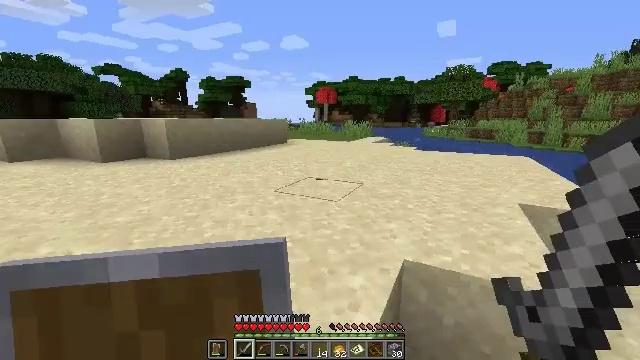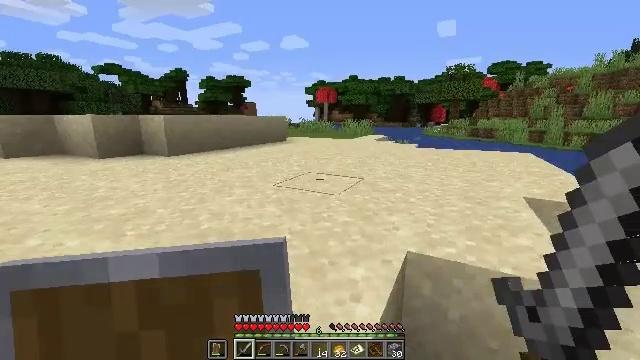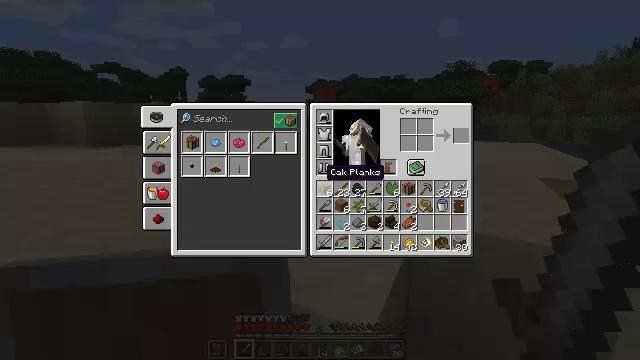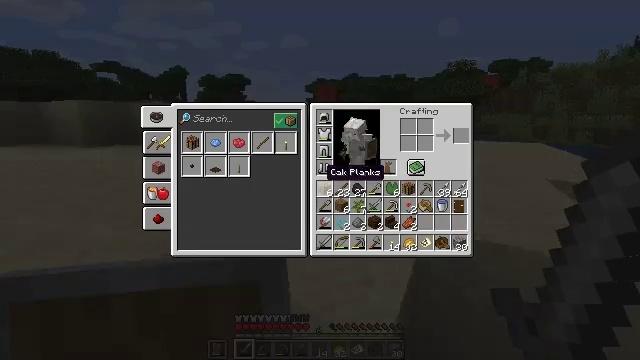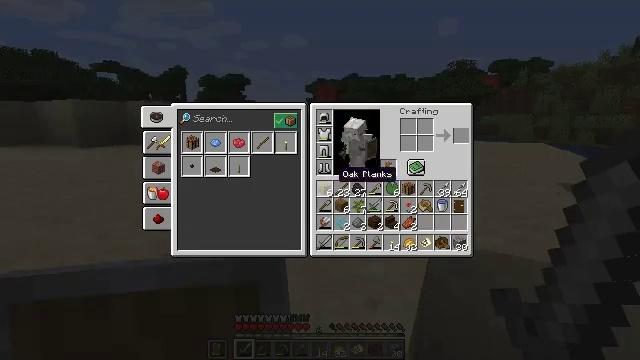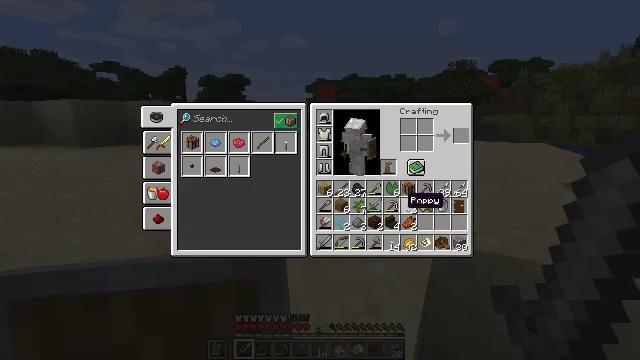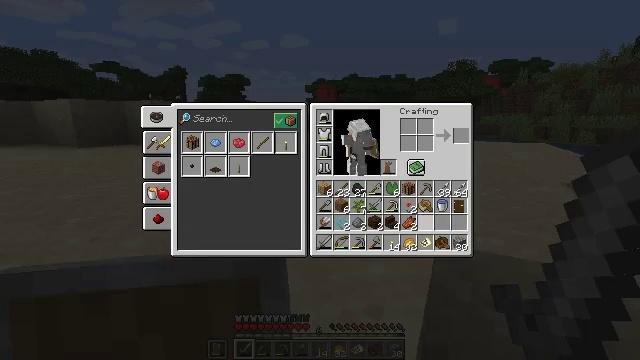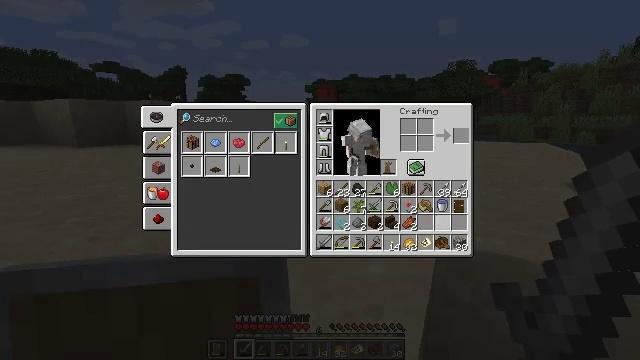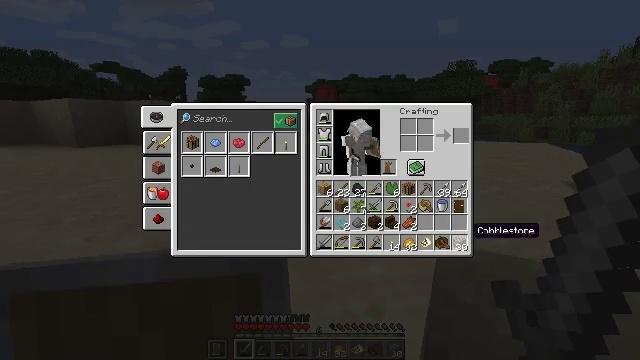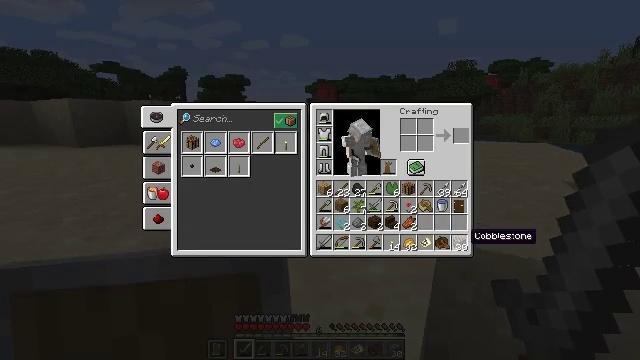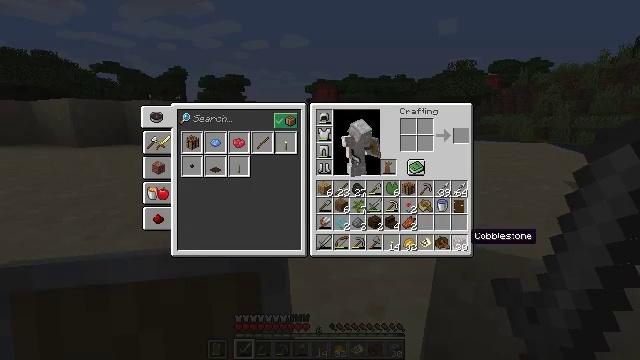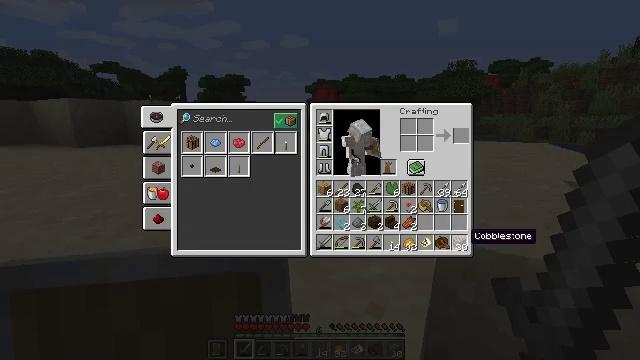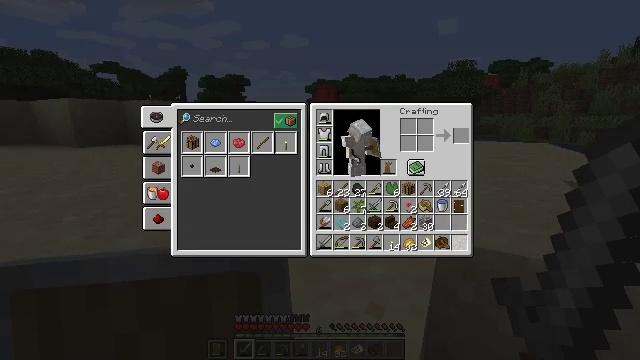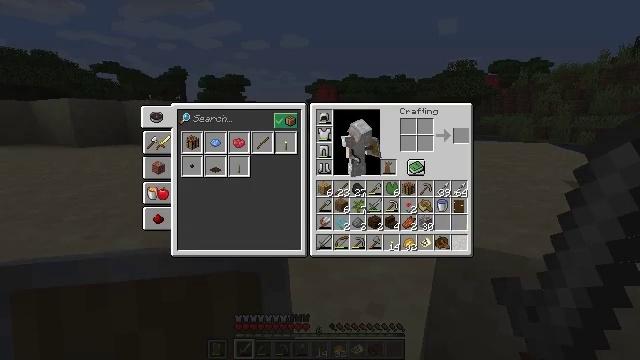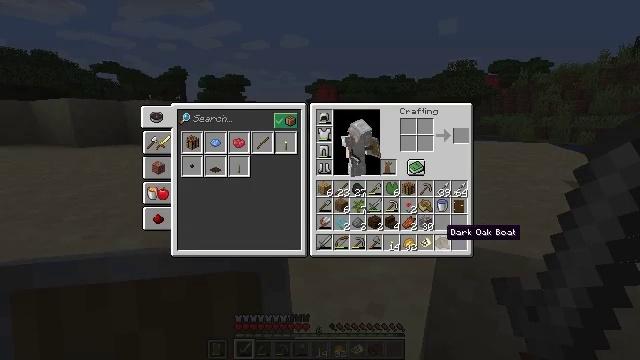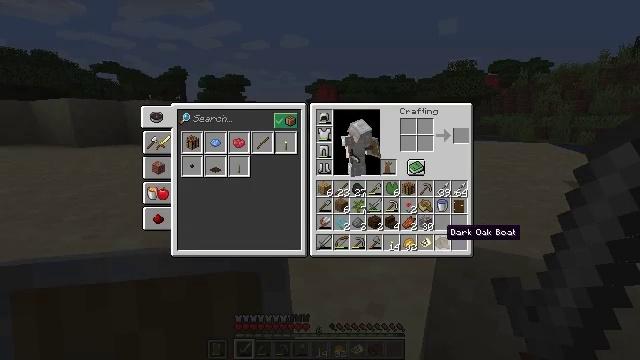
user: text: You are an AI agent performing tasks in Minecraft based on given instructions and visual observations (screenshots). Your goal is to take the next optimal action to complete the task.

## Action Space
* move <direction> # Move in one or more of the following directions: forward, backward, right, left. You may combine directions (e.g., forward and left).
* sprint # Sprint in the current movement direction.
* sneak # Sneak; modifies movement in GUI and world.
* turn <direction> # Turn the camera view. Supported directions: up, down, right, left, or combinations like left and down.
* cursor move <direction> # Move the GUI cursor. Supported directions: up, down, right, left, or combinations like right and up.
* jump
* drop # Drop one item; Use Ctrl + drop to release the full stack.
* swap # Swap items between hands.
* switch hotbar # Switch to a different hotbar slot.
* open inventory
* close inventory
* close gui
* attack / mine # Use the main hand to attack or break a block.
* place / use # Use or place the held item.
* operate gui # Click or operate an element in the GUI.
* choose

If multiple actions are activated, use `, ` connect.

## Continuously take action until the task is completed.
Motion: motion action
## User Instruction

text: Gather sand from the desert.
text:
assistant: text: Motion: move forward
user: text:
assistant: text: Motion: close inventory
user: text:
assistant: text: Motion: close inventory
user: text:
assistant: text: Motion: turn right, close inventory
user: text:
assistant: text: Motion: turn right and down
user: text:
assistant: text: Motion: turn right and down
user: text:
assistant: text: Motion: turn right
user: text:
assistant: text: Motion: sneak, turn right and down
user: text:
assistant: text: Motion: sneak
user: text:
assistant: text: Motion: sneak
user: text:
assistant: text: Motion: sneak
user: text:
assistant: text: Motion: sneak, attack / mine
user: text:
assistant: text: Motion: sneak, turn left, attack / mine
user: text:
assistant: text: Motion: sneak, turn left
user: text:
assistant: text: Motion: sneak
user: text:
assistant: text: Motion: sneak, attack / mine
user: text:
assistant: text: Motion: sneak, attack / mine
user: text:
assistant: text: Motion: sneak
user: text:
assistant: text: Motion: sneak, turn up
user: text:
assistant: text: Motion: sneak, turn up
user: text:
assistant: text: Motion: sneak, turn left and up
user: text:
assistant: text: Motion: sneak
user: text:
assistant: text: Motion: turn left
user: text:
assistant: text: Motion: turn down
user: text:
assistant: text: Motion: turn down
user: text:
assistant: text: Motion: sneak
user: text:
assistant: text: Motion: sneak
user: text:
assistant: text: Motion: sneak, attack / mine
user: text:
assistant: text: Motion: sneak, attack / mine
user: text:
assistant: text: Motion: sneak